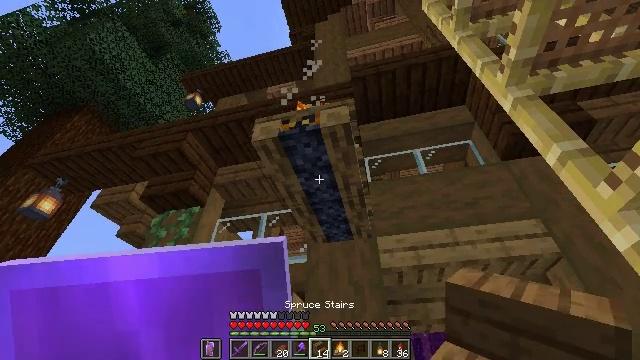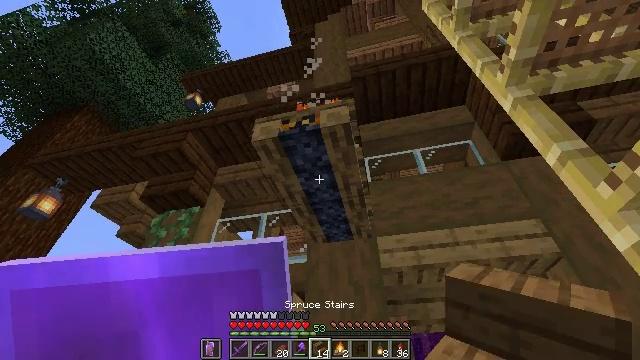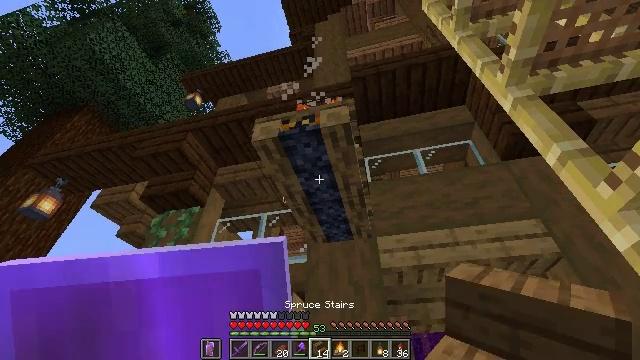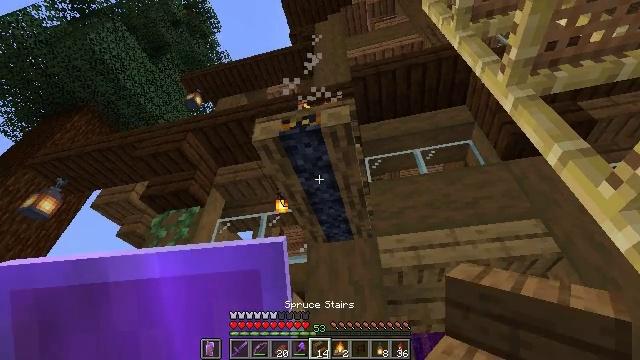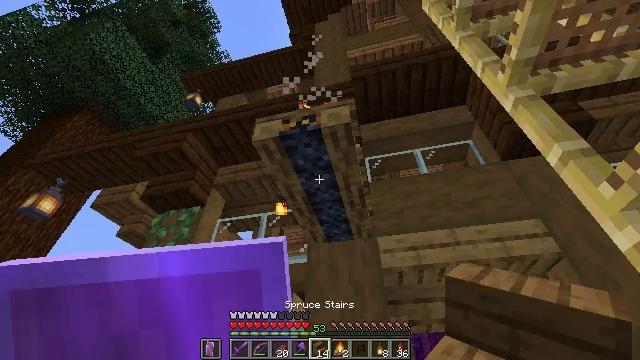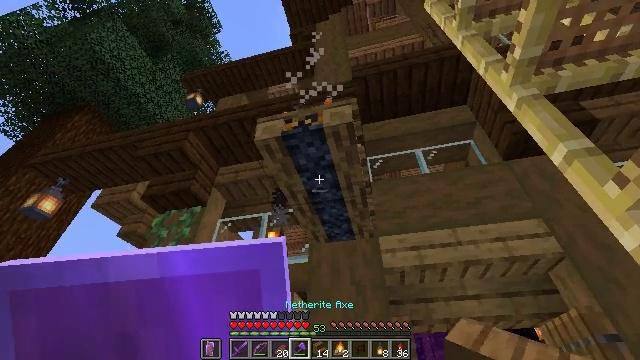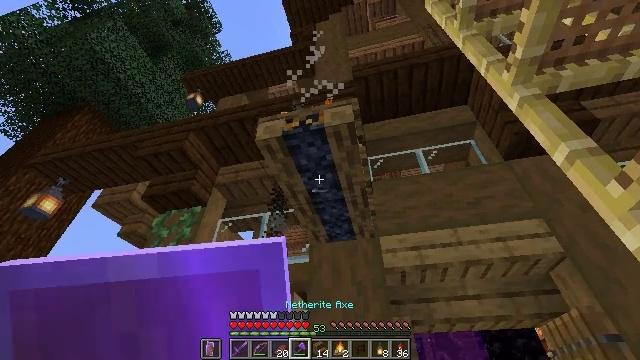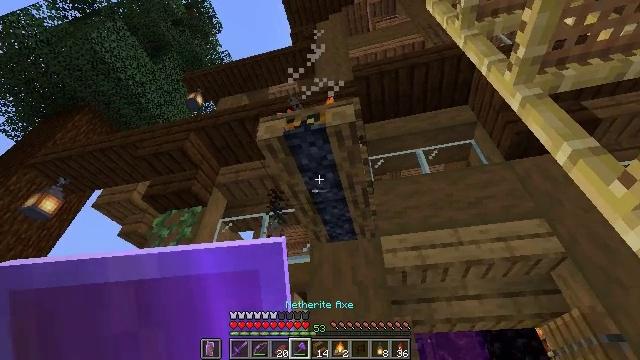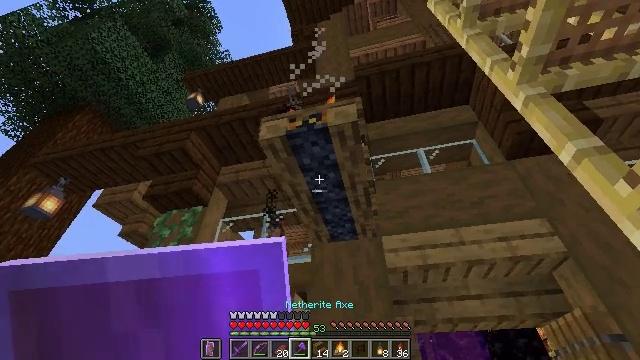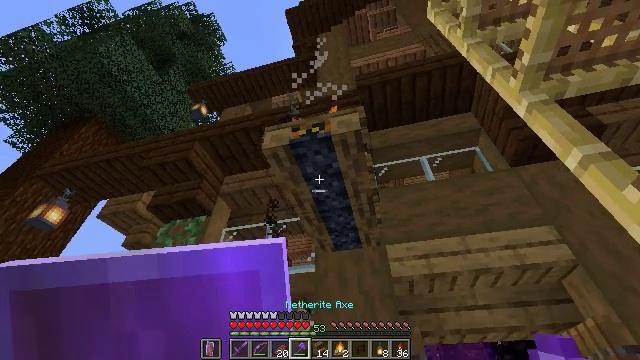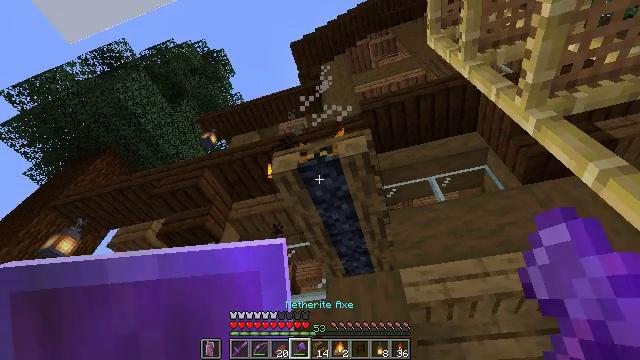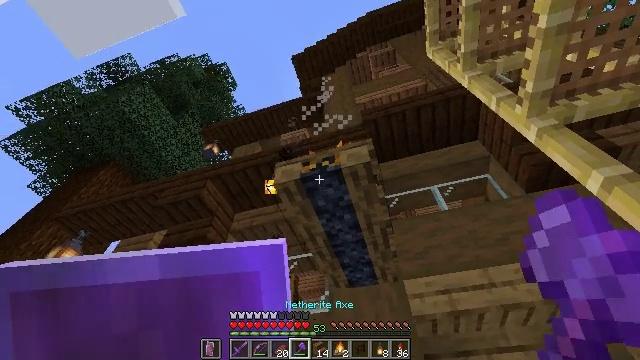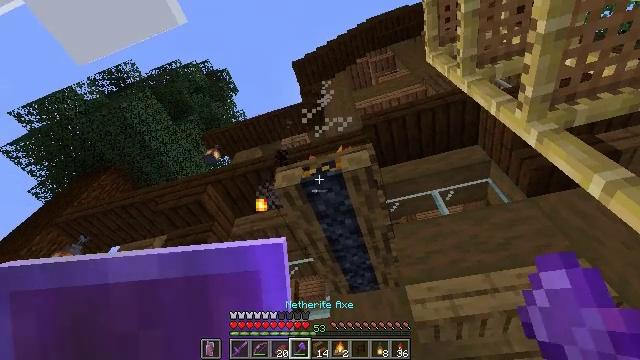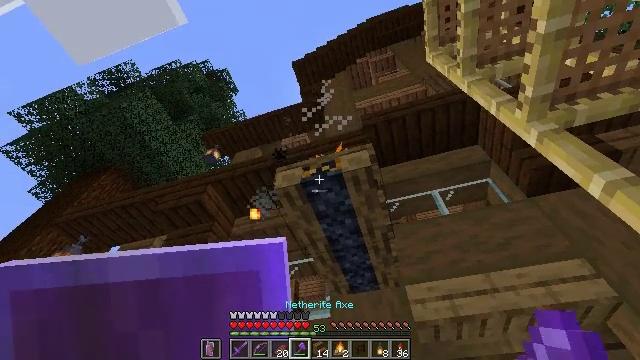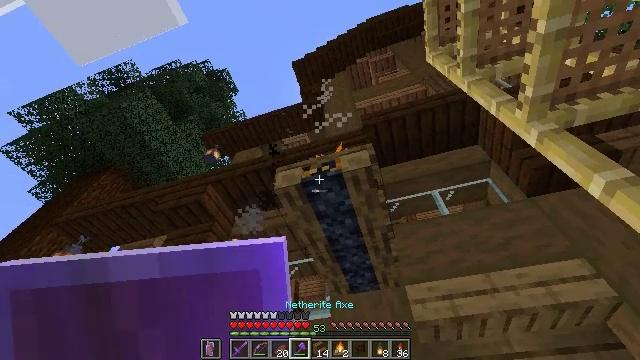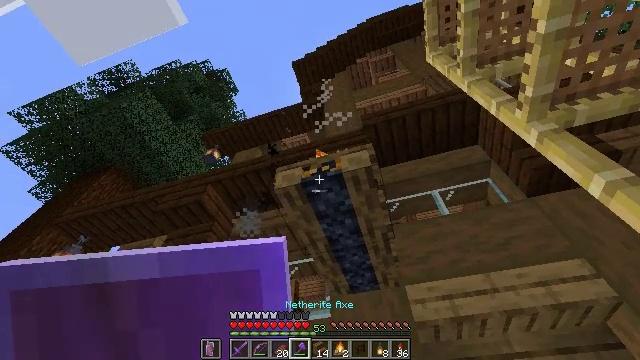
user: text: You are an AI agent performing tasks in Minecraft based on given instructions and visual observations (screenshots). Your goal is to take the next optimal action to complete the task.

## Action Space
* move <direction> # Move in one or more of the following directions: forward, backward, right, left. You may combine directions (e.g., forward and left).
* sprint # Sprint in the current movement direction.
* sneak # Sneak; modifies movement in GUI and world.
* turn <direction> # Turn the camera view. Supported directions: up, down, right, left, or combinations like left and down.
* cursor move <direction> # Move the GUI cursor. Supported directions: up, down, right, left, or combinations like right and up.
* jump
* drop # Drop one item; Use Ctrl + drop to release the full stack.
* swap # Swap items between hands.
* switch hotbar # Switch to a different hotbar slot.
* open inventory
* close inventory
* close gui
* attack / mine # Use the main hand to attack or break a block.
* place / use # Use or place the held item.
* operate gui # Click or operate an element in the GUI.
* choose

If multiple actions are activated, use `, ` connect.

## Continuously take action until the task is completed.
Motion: motion action
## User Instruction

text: Gather up the campfire.
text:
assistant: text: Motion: sneak
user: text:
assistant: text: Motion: sneak
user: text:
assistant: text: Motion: move forward, sneak
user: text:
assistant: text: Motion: move forward, sneak
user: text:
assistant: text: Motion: move forward, sneak
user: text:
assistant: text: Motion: move forward, sneak
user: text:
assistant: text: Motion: move forward, sneak
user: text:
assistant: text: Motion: move forward, sneak
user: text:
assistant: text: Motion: move forward, sneak, turn up
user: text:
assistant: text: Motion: sneak, turn left and up
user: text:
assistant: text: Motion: sneak, turn up
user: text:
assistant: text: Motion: sneak, turn up
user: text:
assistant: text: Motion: sneak
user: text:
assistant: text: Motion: sneak
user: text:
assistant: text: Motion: sneak
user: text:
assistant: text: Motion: sneak
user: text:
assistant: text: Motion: sneak
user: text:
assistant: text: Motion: sneak
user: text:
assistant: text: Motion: sneak
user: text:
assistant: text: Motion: sneak, turn right and down
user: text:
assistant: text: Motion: sneak
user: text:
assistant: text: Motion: sneak, attack / mine
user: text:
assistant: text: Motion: sneak, attack / mine
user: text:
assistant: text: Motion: sneak, attack / mine
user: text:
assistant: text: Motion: sneak, attack / mine
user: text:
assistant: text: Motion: sneak, attack / mine
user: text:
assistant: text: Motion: sneak, attack / mine
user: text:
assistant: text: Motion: sneak